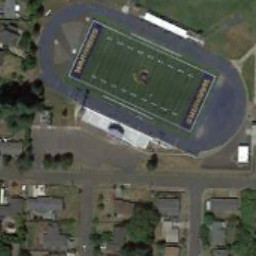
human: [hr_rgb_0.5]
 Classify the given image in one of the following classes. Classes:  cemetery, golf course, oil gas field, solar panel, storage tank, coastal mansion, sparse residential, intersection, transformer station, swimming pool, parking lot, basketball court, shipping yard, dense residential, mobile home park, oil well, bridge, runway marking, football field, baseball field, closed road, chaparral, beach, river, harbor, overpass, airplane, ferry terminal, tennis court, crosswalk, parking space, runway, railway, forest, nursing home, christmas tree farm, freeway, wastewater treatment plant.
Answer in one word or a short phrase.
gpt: football field